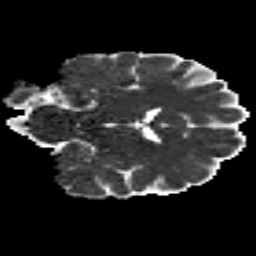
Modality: MD
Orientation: coronal
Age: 31
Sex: male
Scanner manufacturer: siemens
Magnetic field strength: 3 T
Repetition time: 8.8 s
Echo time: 0.085 s